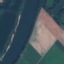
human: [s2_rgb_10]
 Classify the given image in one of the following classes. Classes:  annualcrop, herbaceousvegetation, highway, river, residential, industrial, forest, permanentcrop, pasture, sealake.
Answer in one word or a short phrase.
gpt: River